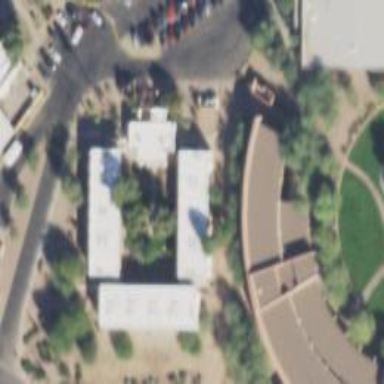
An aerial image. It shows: College building.